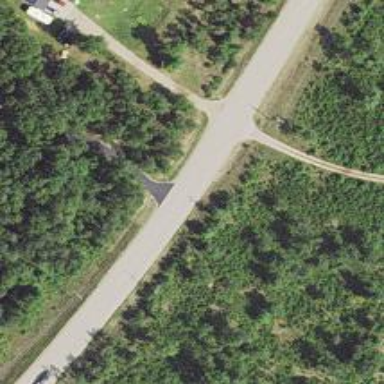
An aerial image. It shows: Tertiary road with asphalt surface.